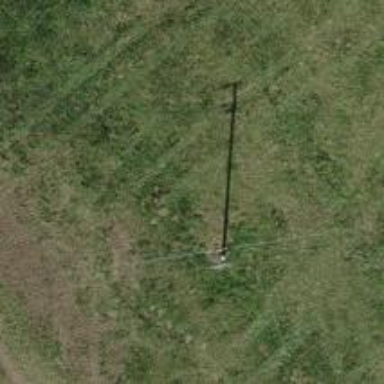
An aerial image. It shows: Power pole.